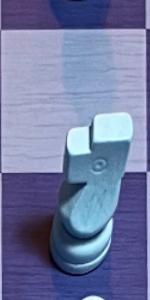
Label: Knight_White